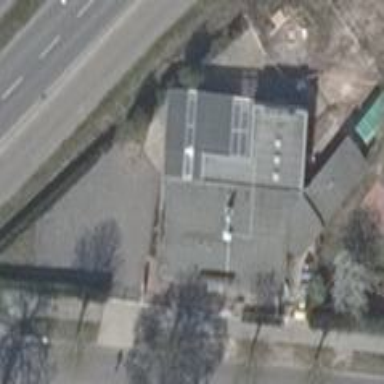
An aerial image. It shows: Restaurant.